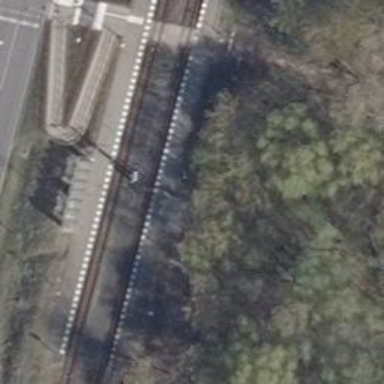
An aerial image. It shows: Tram stop.